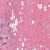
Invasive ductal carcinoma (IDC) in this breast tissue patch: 1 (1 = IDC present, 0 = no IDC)